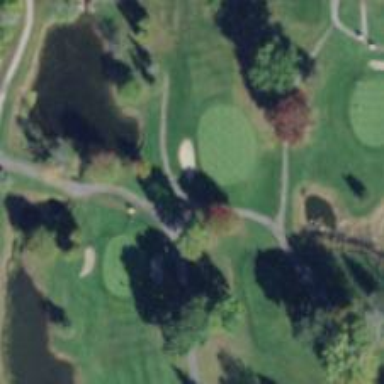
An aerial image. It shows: Golf hole.